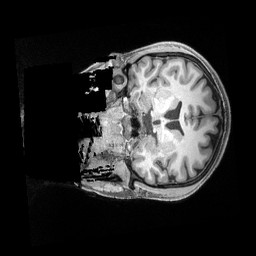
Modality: T1w
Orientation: coronal
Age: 24
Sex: male
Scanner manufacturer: siemens
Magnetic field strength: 3 T
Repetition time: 2.4 s
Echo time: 0.00228 s